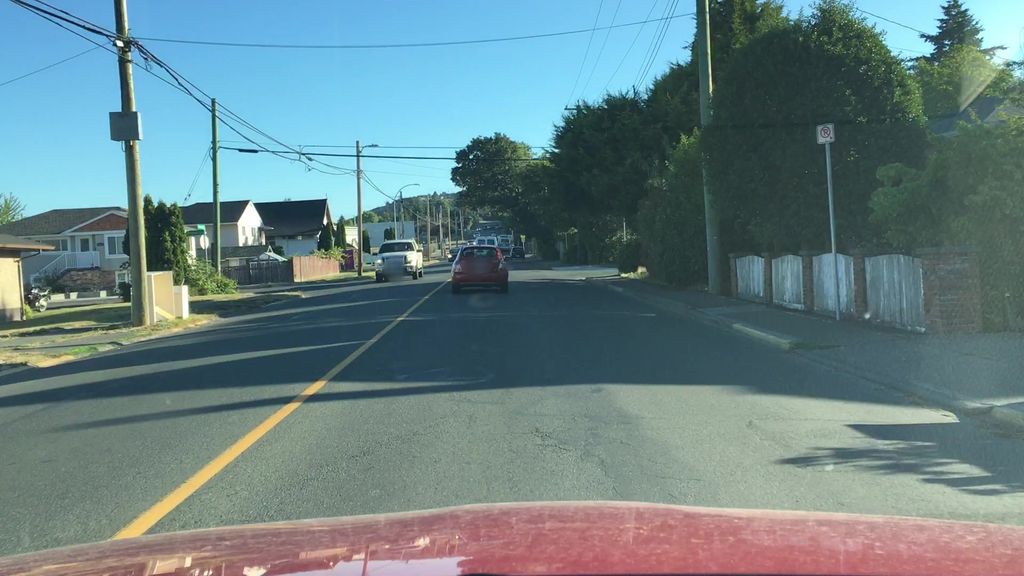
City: victoria